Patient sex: M
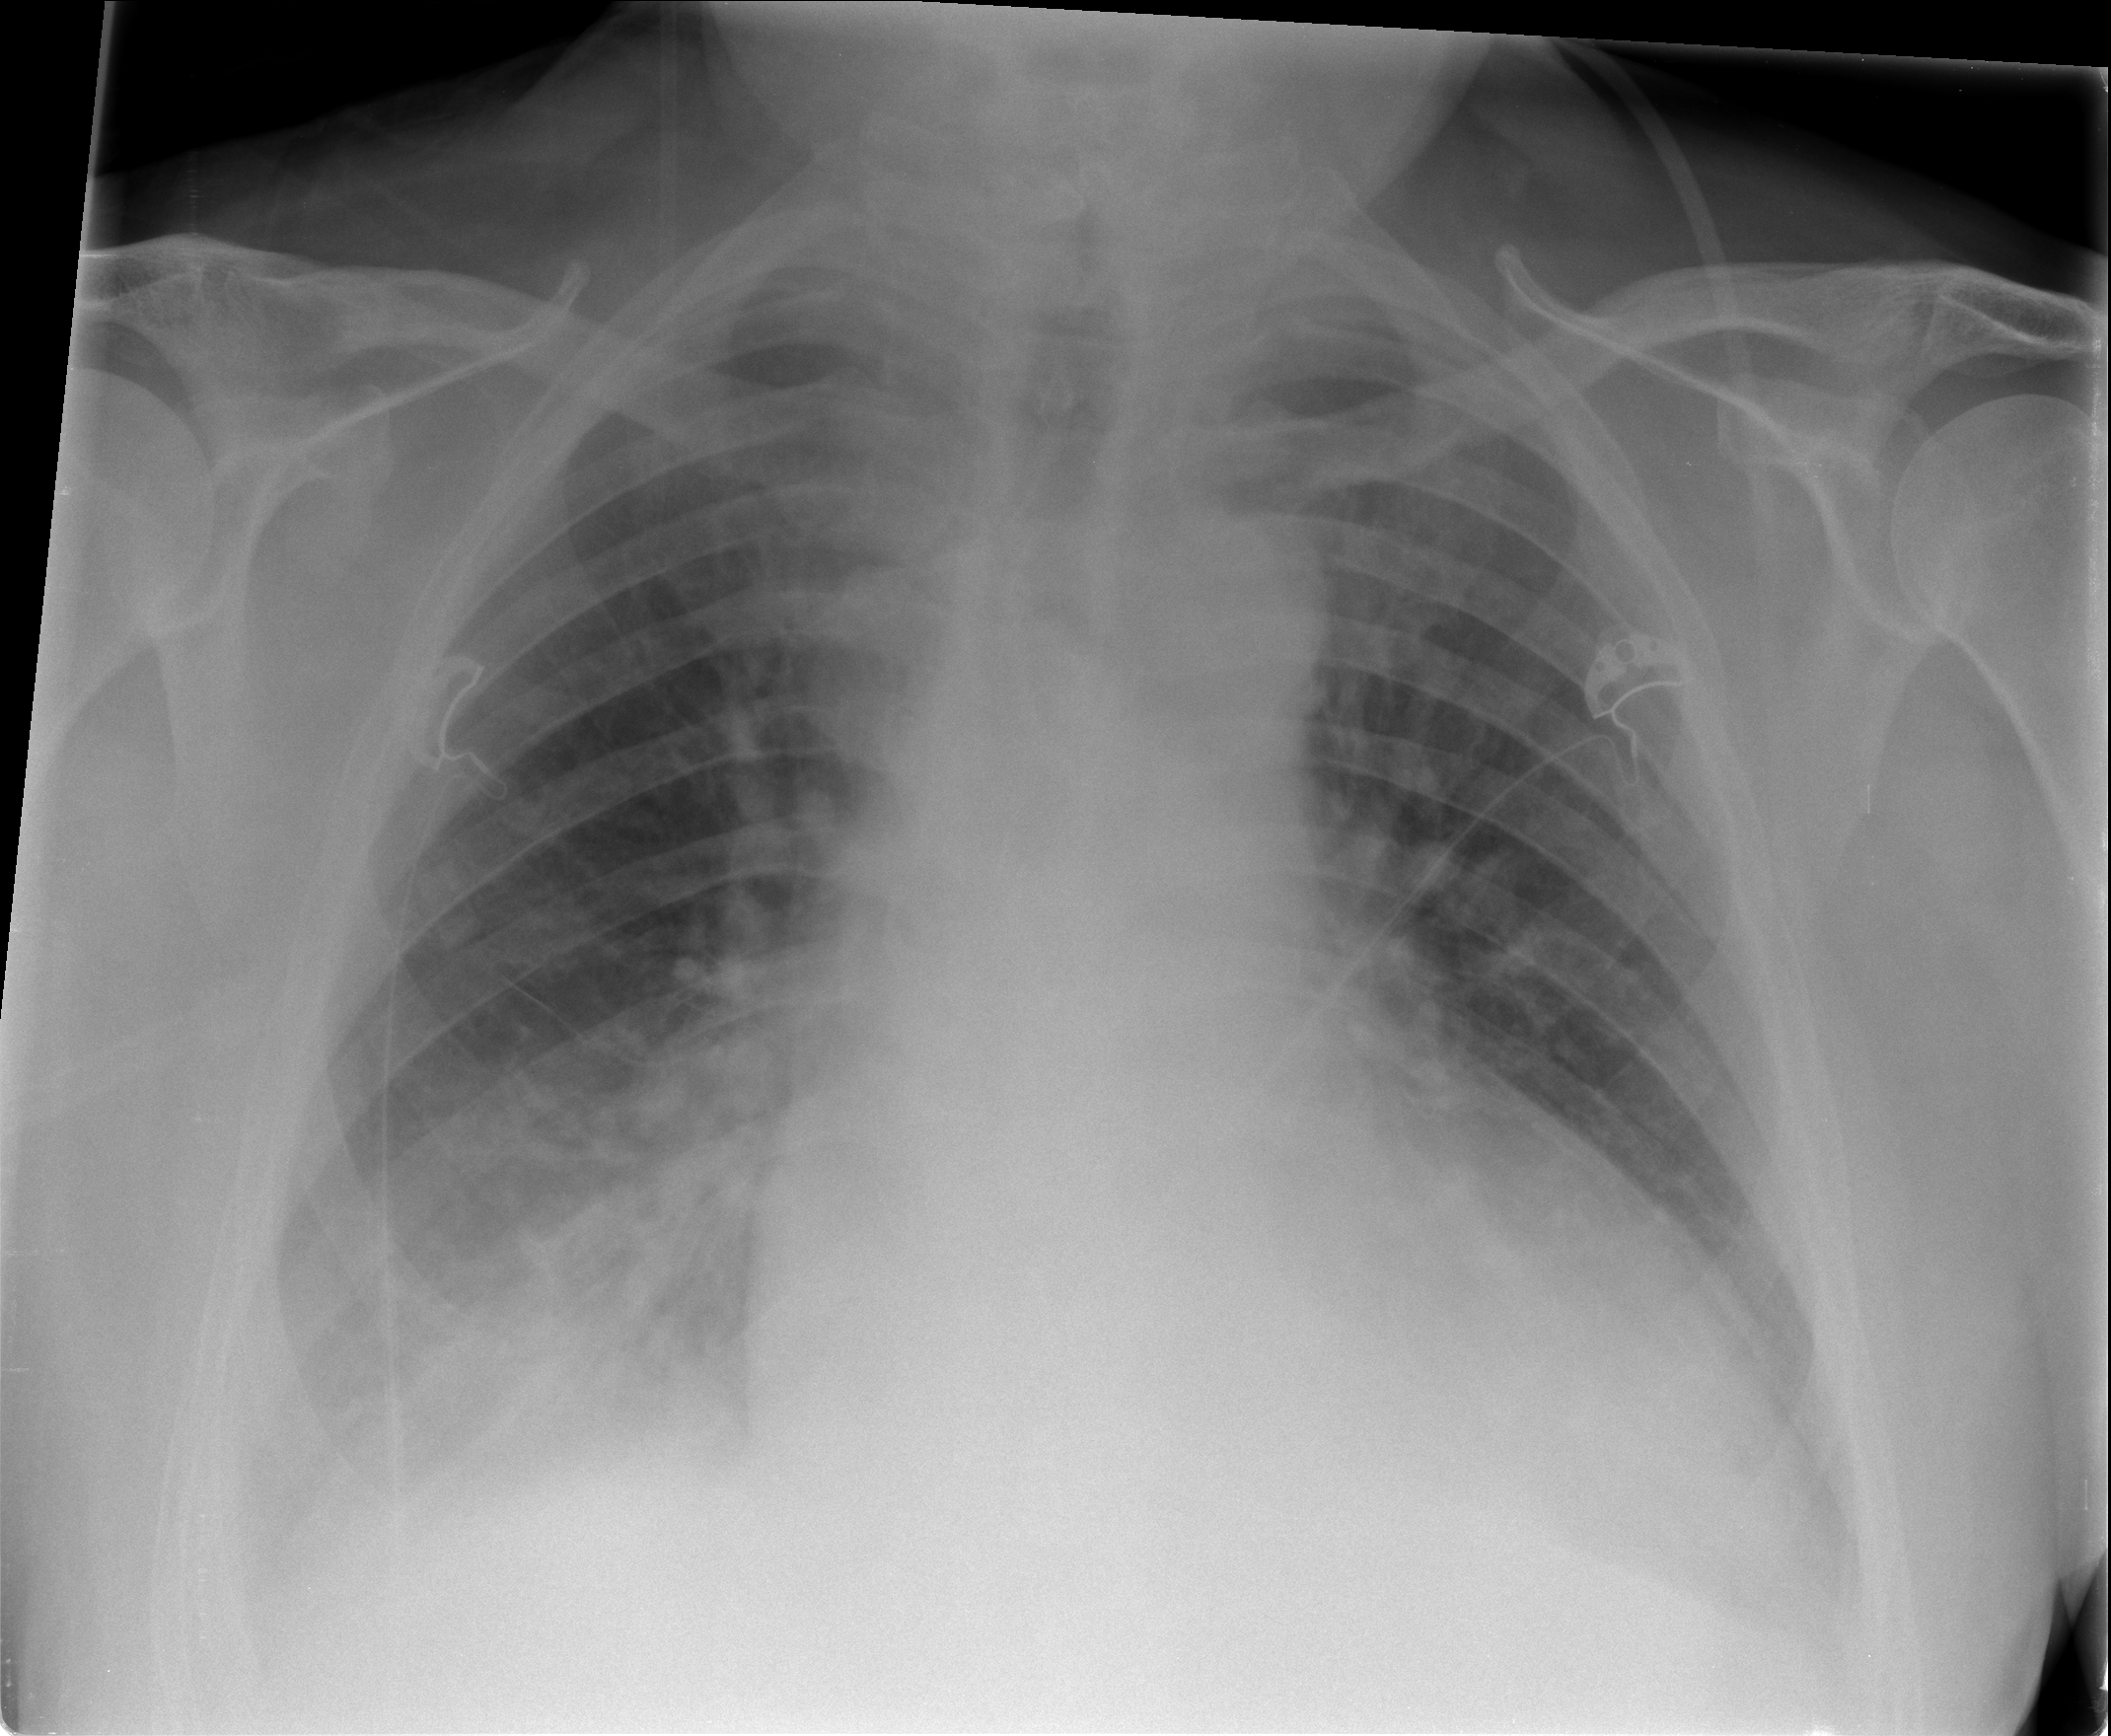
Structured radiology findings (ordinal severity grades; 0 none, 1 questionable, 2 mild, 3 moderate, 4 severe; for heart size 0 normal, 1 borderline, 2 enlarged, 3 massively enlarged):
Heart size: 2
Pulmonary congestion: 2
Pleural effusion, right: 2
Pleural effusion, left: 2
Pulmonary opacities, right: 2
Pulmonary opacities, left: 0
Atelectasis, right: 2
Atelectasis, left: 2